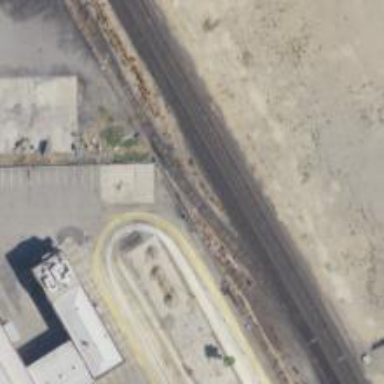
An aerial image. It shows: Railway siding for service.